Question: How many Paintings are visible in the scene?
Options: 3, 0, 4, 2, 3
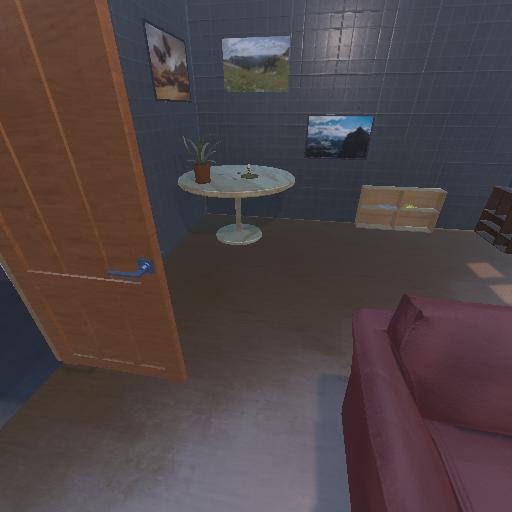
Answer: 3